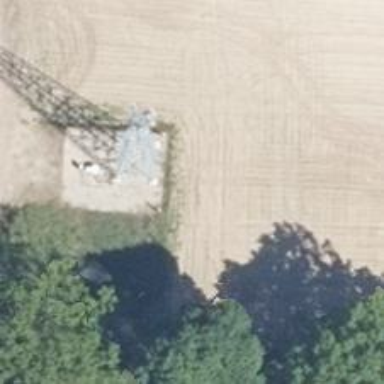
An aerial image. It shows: Mast tower used for communication.